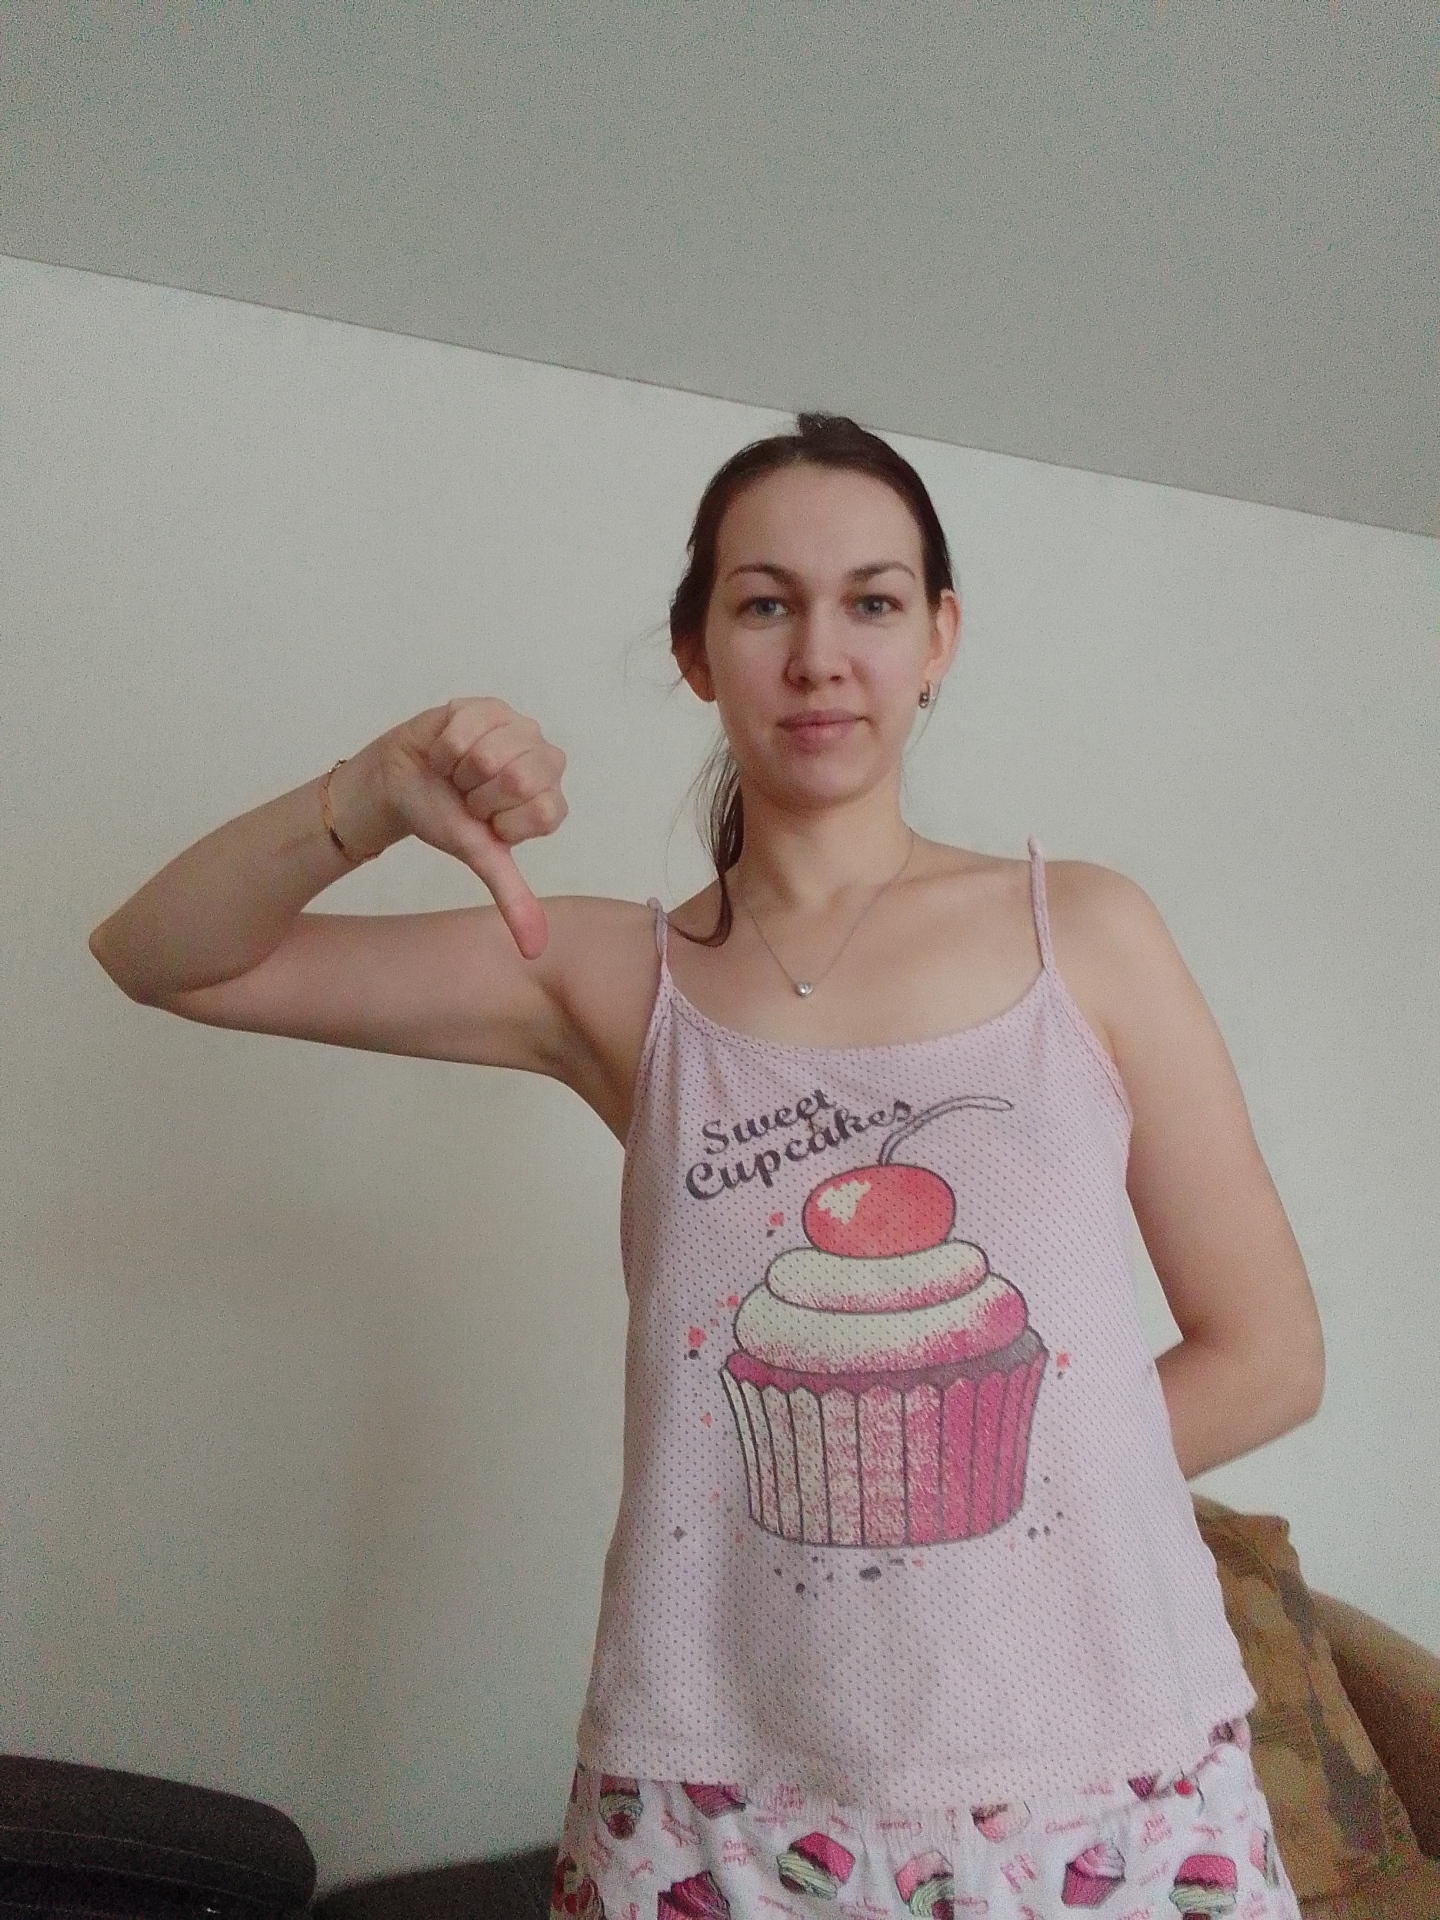
Label: noise